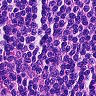
Metastatic tissue present: no